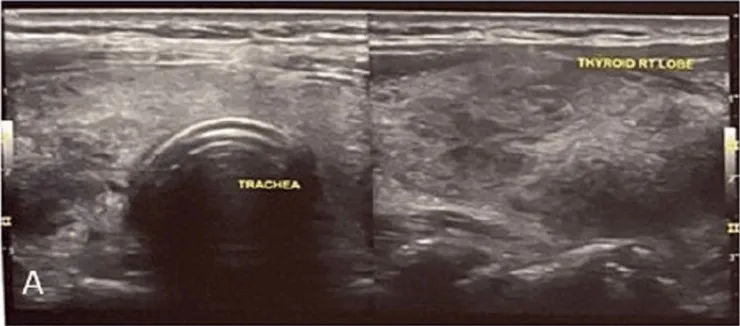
Ultrasonographic images of thyroid lobes. A and B: Enlarged isthmus, right and left lobe of the thyroid gland with coarse heterogeneous echo texture.
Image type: radiology (ultrasound)